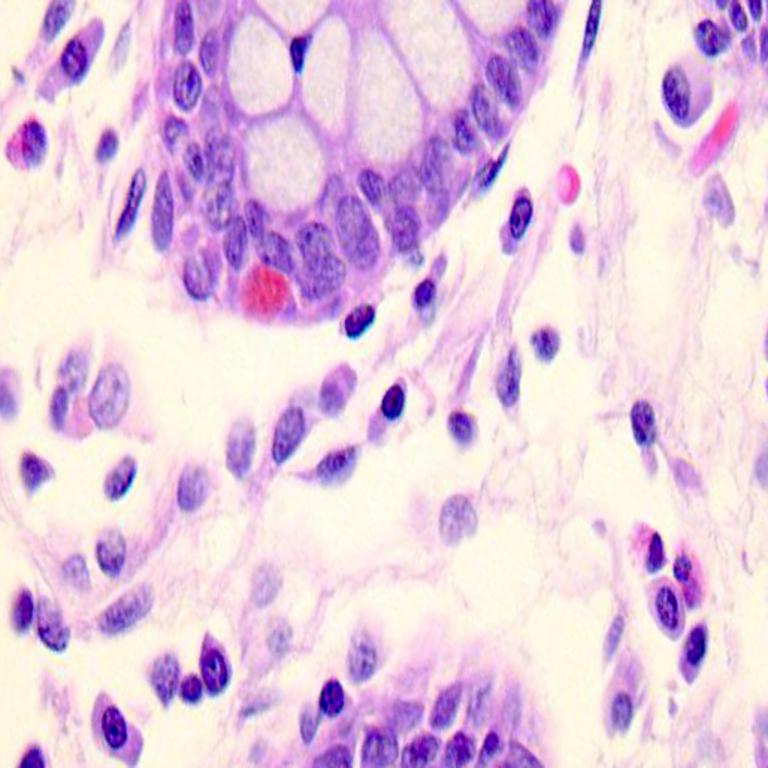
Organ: colon
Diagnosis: benign